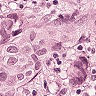
Metastatic tissue present: yes